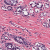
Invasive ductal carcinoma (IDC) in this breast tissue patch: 0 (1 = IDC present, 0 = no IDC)